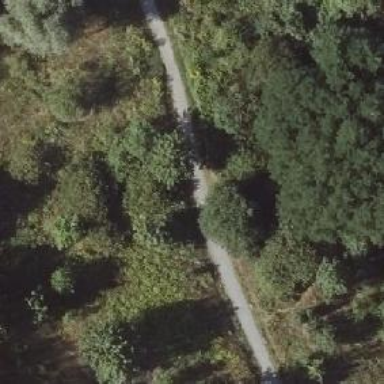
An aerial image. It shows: Footway along the road.